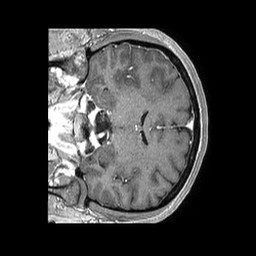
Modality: T1w
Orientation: coronal
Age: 50
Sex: female
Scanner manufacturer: philips
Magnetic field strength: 1.5 T
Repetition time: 0.007712 s
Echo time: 0.003515 s